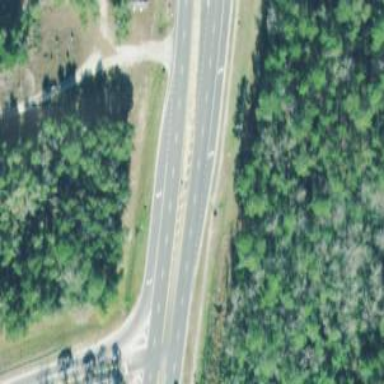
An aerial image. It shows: Trunk highway.